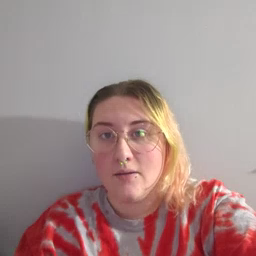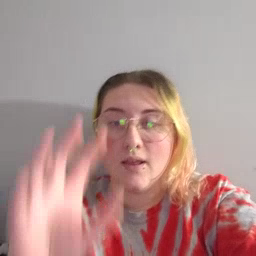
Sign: cloud